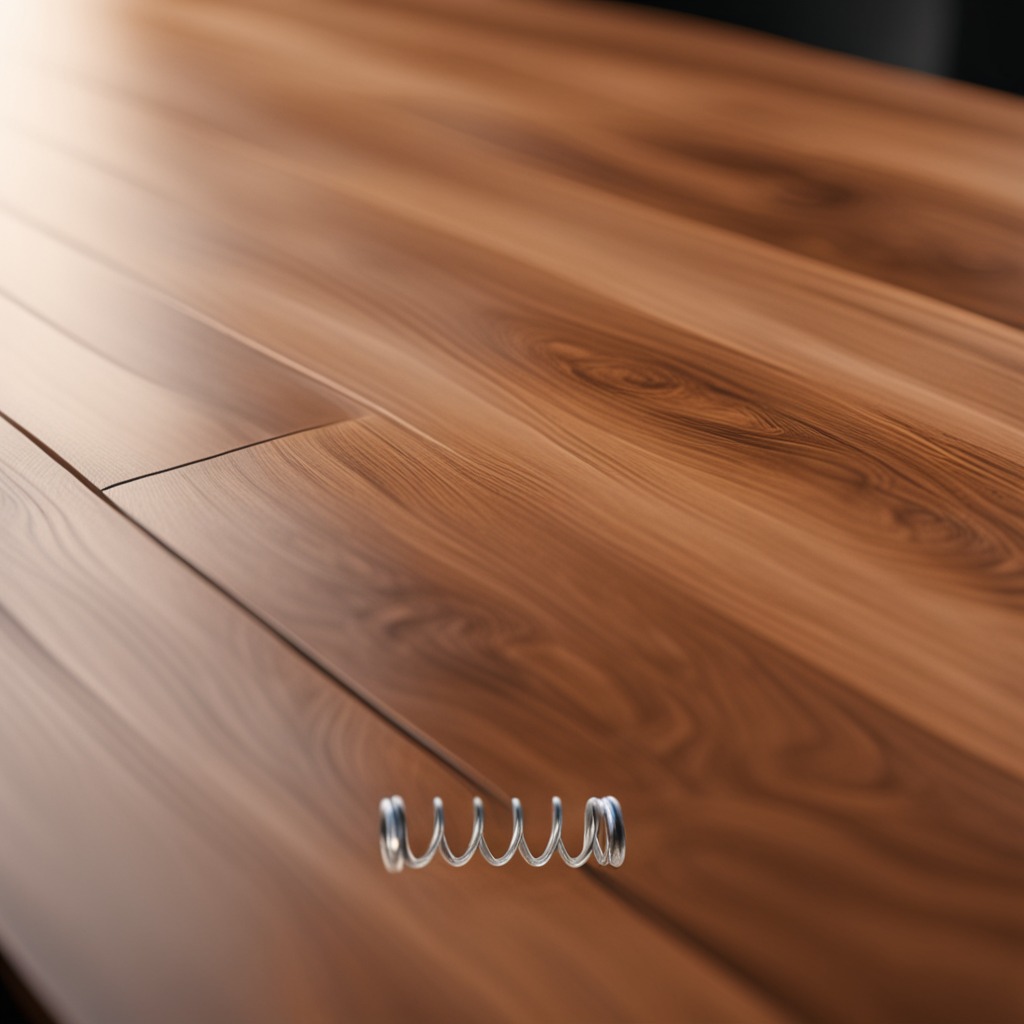
A coiled metal spring lies on the wooden table.